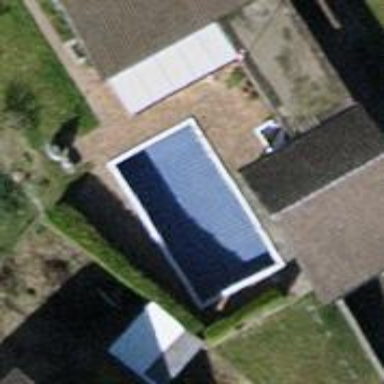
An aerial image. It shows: Shed.